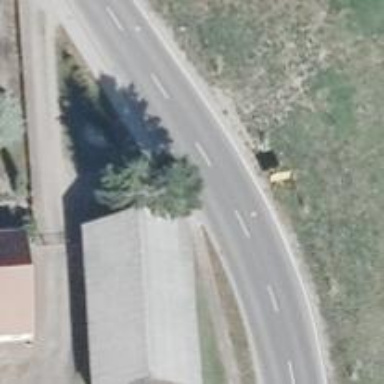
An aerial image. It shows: Secondary road with asphalt surface.